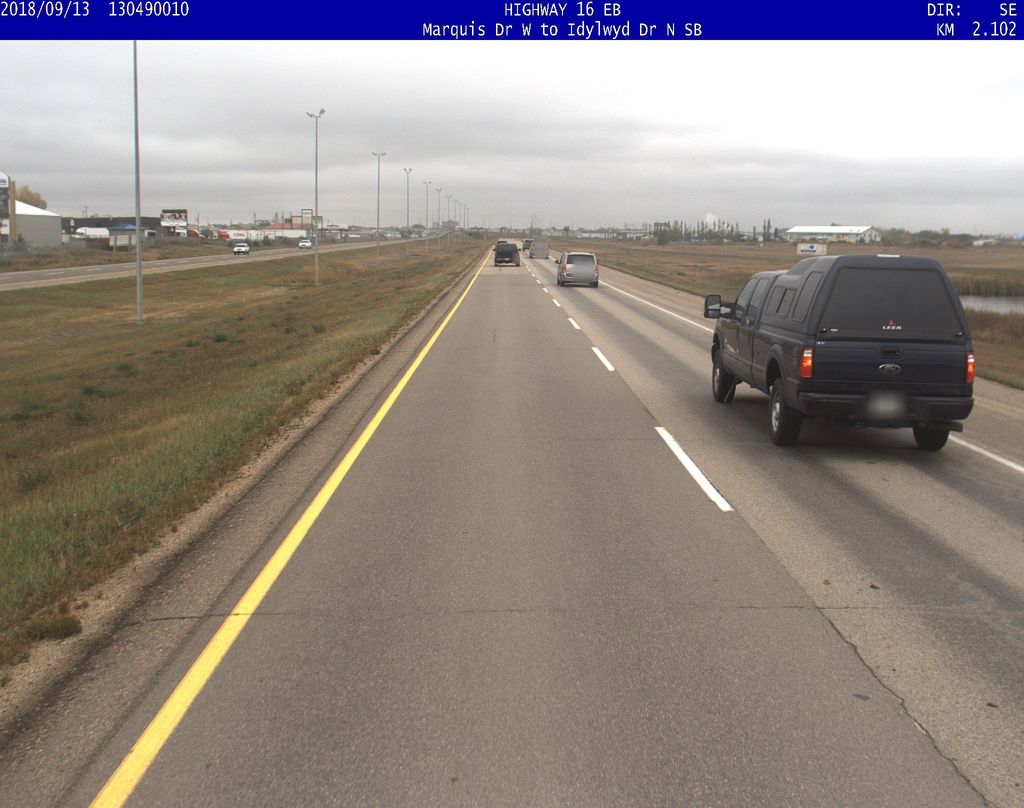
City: saskatoon